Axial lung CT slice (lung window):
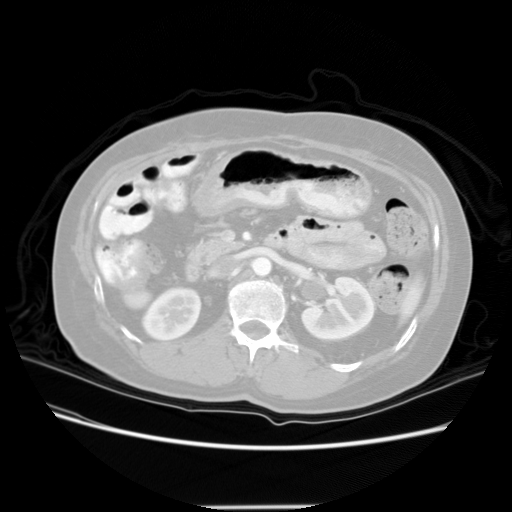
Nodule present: no